Chest X-ray:
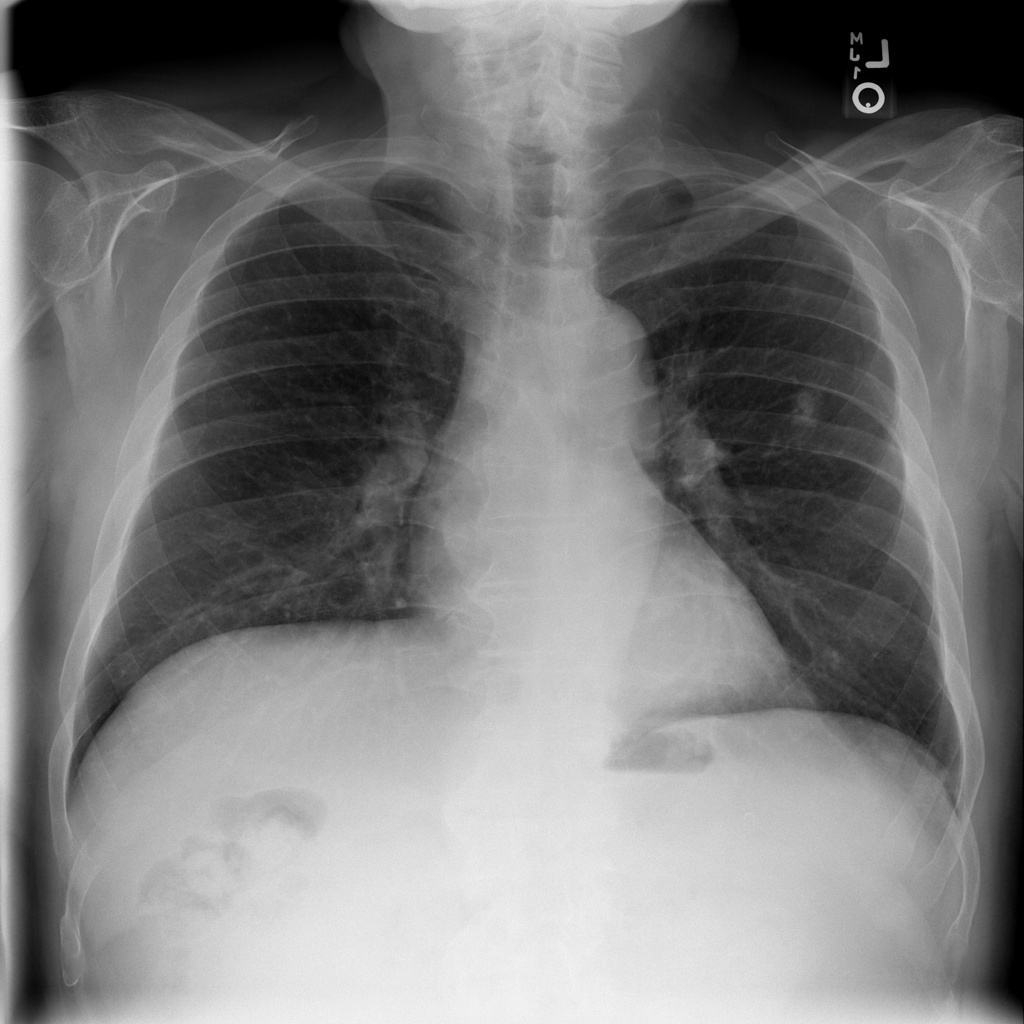
Findings: Calcification, Fracture, Nodule
No abnormal finding: no